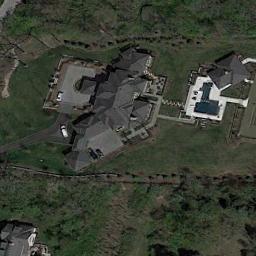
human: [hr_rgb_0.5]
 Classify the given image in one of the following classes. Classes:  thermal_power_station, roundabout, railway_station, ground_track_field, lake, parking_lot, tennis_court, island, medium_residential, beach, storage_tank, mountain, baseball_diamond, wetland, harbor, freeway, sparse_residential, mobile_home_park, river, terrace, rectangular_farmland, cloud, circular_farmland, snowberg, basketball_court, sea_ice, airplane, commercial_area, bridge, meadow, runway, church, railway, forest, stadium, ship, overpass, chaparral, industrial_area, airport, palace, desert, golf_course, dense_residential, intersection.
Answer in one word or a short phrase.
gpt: sparse_residential